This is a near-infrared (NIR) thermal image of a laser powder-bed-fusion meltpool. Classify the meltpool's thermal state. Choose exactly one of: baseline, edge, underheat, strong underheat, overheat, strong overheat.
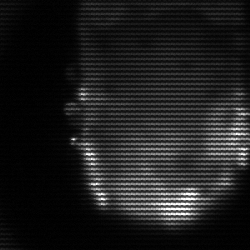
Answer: baseline